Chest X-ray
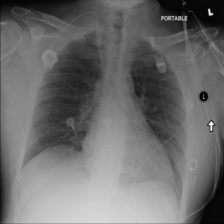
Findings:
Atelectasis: negative
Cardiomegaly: negative
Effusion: negative
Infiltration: positive
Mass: negative
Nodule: negative
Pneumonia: negative
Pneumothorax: negative
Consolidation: negative
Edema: negative
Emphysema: negative
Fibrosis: negative
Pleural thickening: negative
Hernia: negative